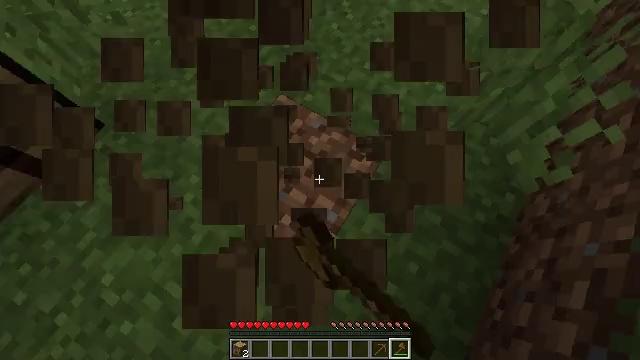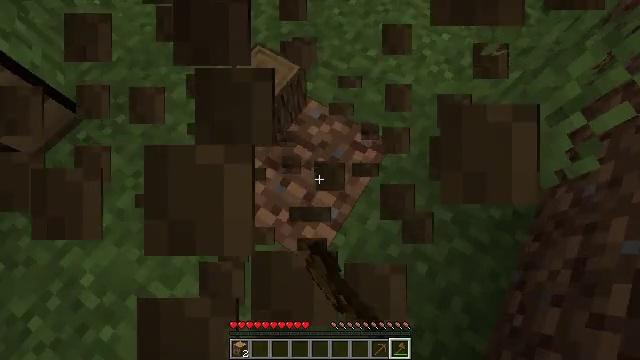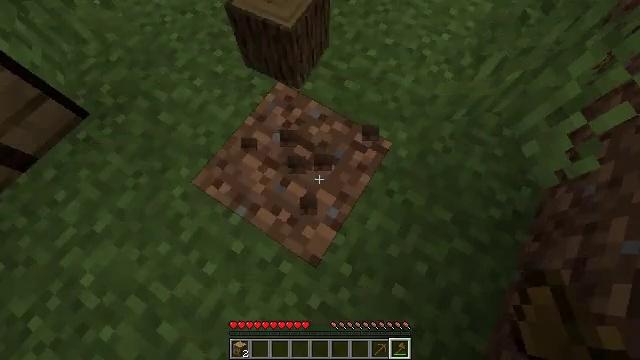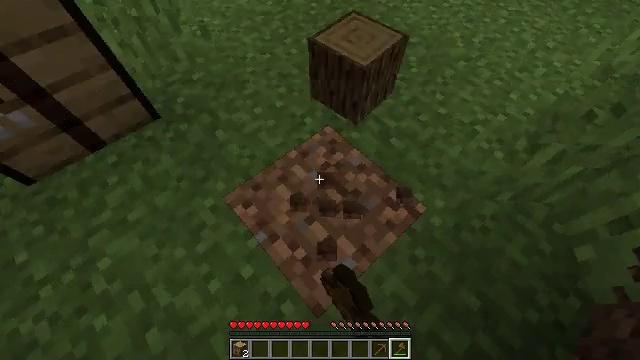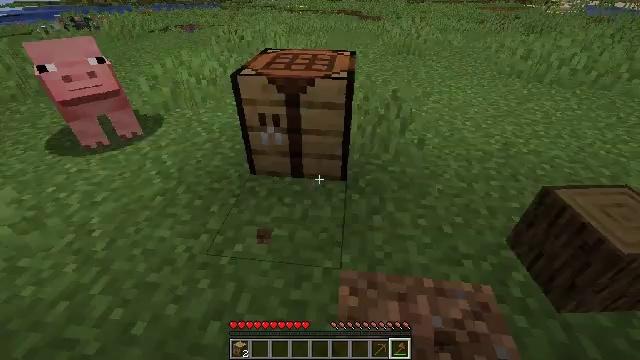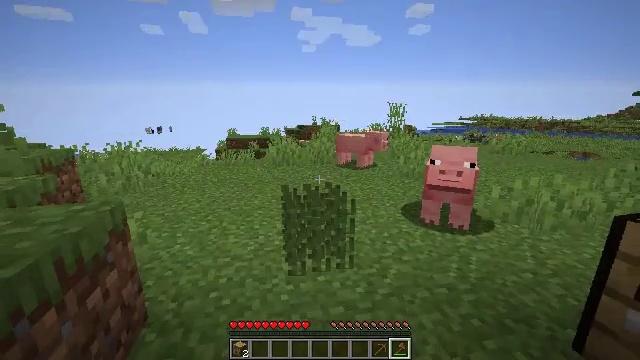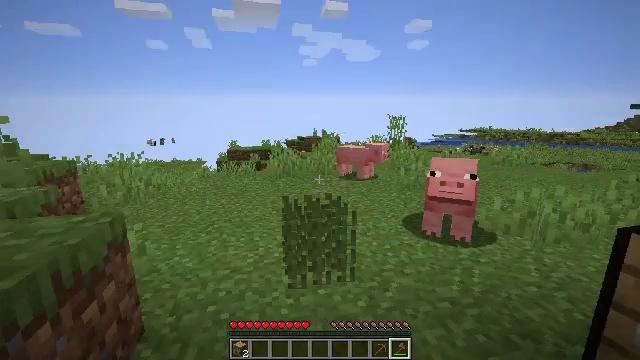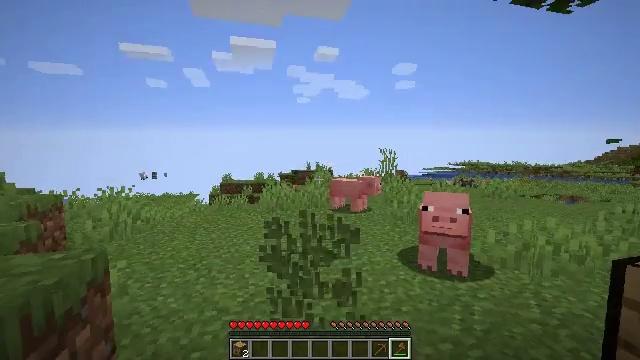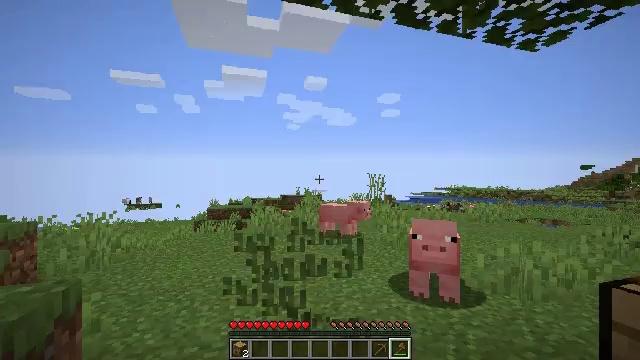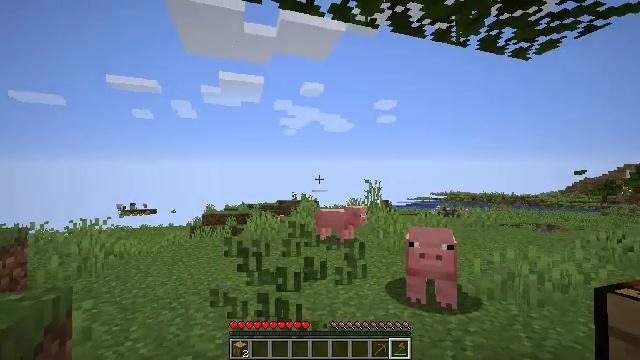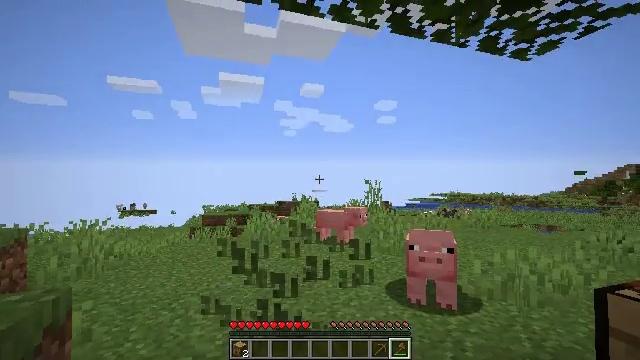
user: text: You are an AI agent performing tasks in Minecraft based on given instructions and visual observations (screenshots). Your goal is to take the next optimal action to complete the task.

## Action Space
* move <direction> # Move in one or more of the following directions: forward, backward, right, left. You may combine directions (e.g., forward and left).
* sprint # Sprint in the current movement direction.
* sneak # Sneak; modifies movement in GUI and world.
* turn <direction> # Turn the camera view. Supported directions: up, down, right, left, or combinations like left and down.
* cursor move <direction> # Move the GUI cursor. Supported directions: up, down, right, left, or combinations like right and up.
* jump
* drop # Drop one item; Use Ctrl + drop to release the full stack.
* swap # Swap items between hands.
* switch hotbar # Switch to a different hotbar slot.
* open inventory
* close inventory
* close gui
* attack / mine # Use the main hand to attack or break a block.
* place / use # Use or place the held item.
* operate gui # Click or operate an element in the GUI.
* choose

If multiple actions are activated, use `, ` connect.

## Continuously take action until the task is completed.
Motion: motion action
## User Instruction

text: Clear the ground by mining grass.
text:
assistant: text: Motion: attack / mine
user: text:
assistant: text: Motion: attack / mine
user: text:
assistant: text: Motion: turn left and up, attack / mine
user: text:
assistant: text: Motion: turn left and up, attack / mine
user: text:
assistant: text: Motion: turn left and up, attack / mine
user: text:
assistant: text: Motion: turn up
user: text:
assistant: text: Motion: turn right and up
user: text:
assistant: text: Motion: turn right and up
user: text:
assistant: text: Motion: turn up
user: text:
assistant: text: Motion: no_op
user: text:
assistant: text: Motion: no_op